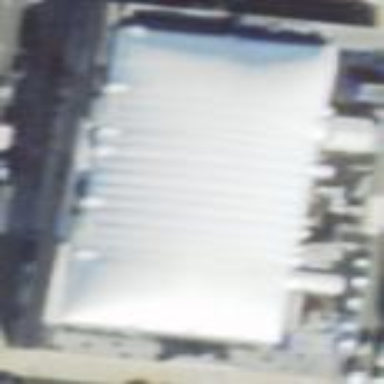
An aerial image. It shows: Ice rink in leisure land.